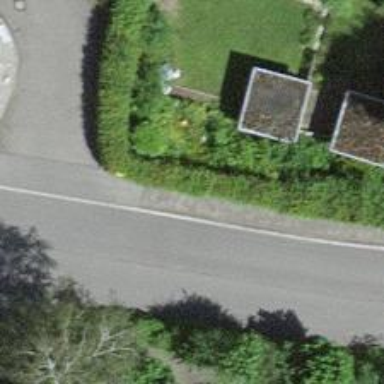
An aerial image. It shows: Post box is visible.